八年级 · 画法几何学
如图, 为测量池塘两端 $A 、 B$ 的距离, 小康在池塘外一块平地上选取了一点 $O$, 连接 $A O, B O$,并分别延长 $A O, B O$ 到点 $C, D$, 使得 $A O=D O, B O=C O$, 连接 $C D$, 测得 $C D$ 的长为 165 米,则池塘两端 $A, B$ 之间的距离为 $(\quad)$

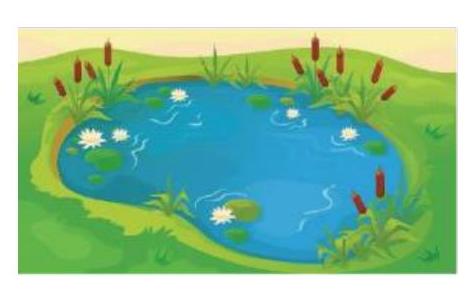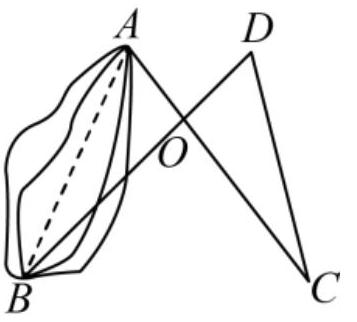
160 米 B. 165 米

C. 170 米
D. 175 米
答案: B